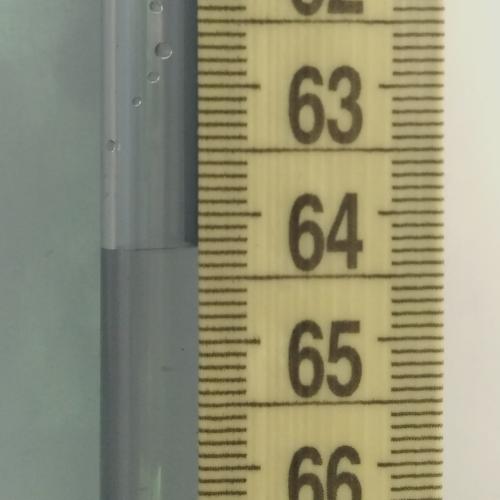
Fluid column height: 64.3 cm